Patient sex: M
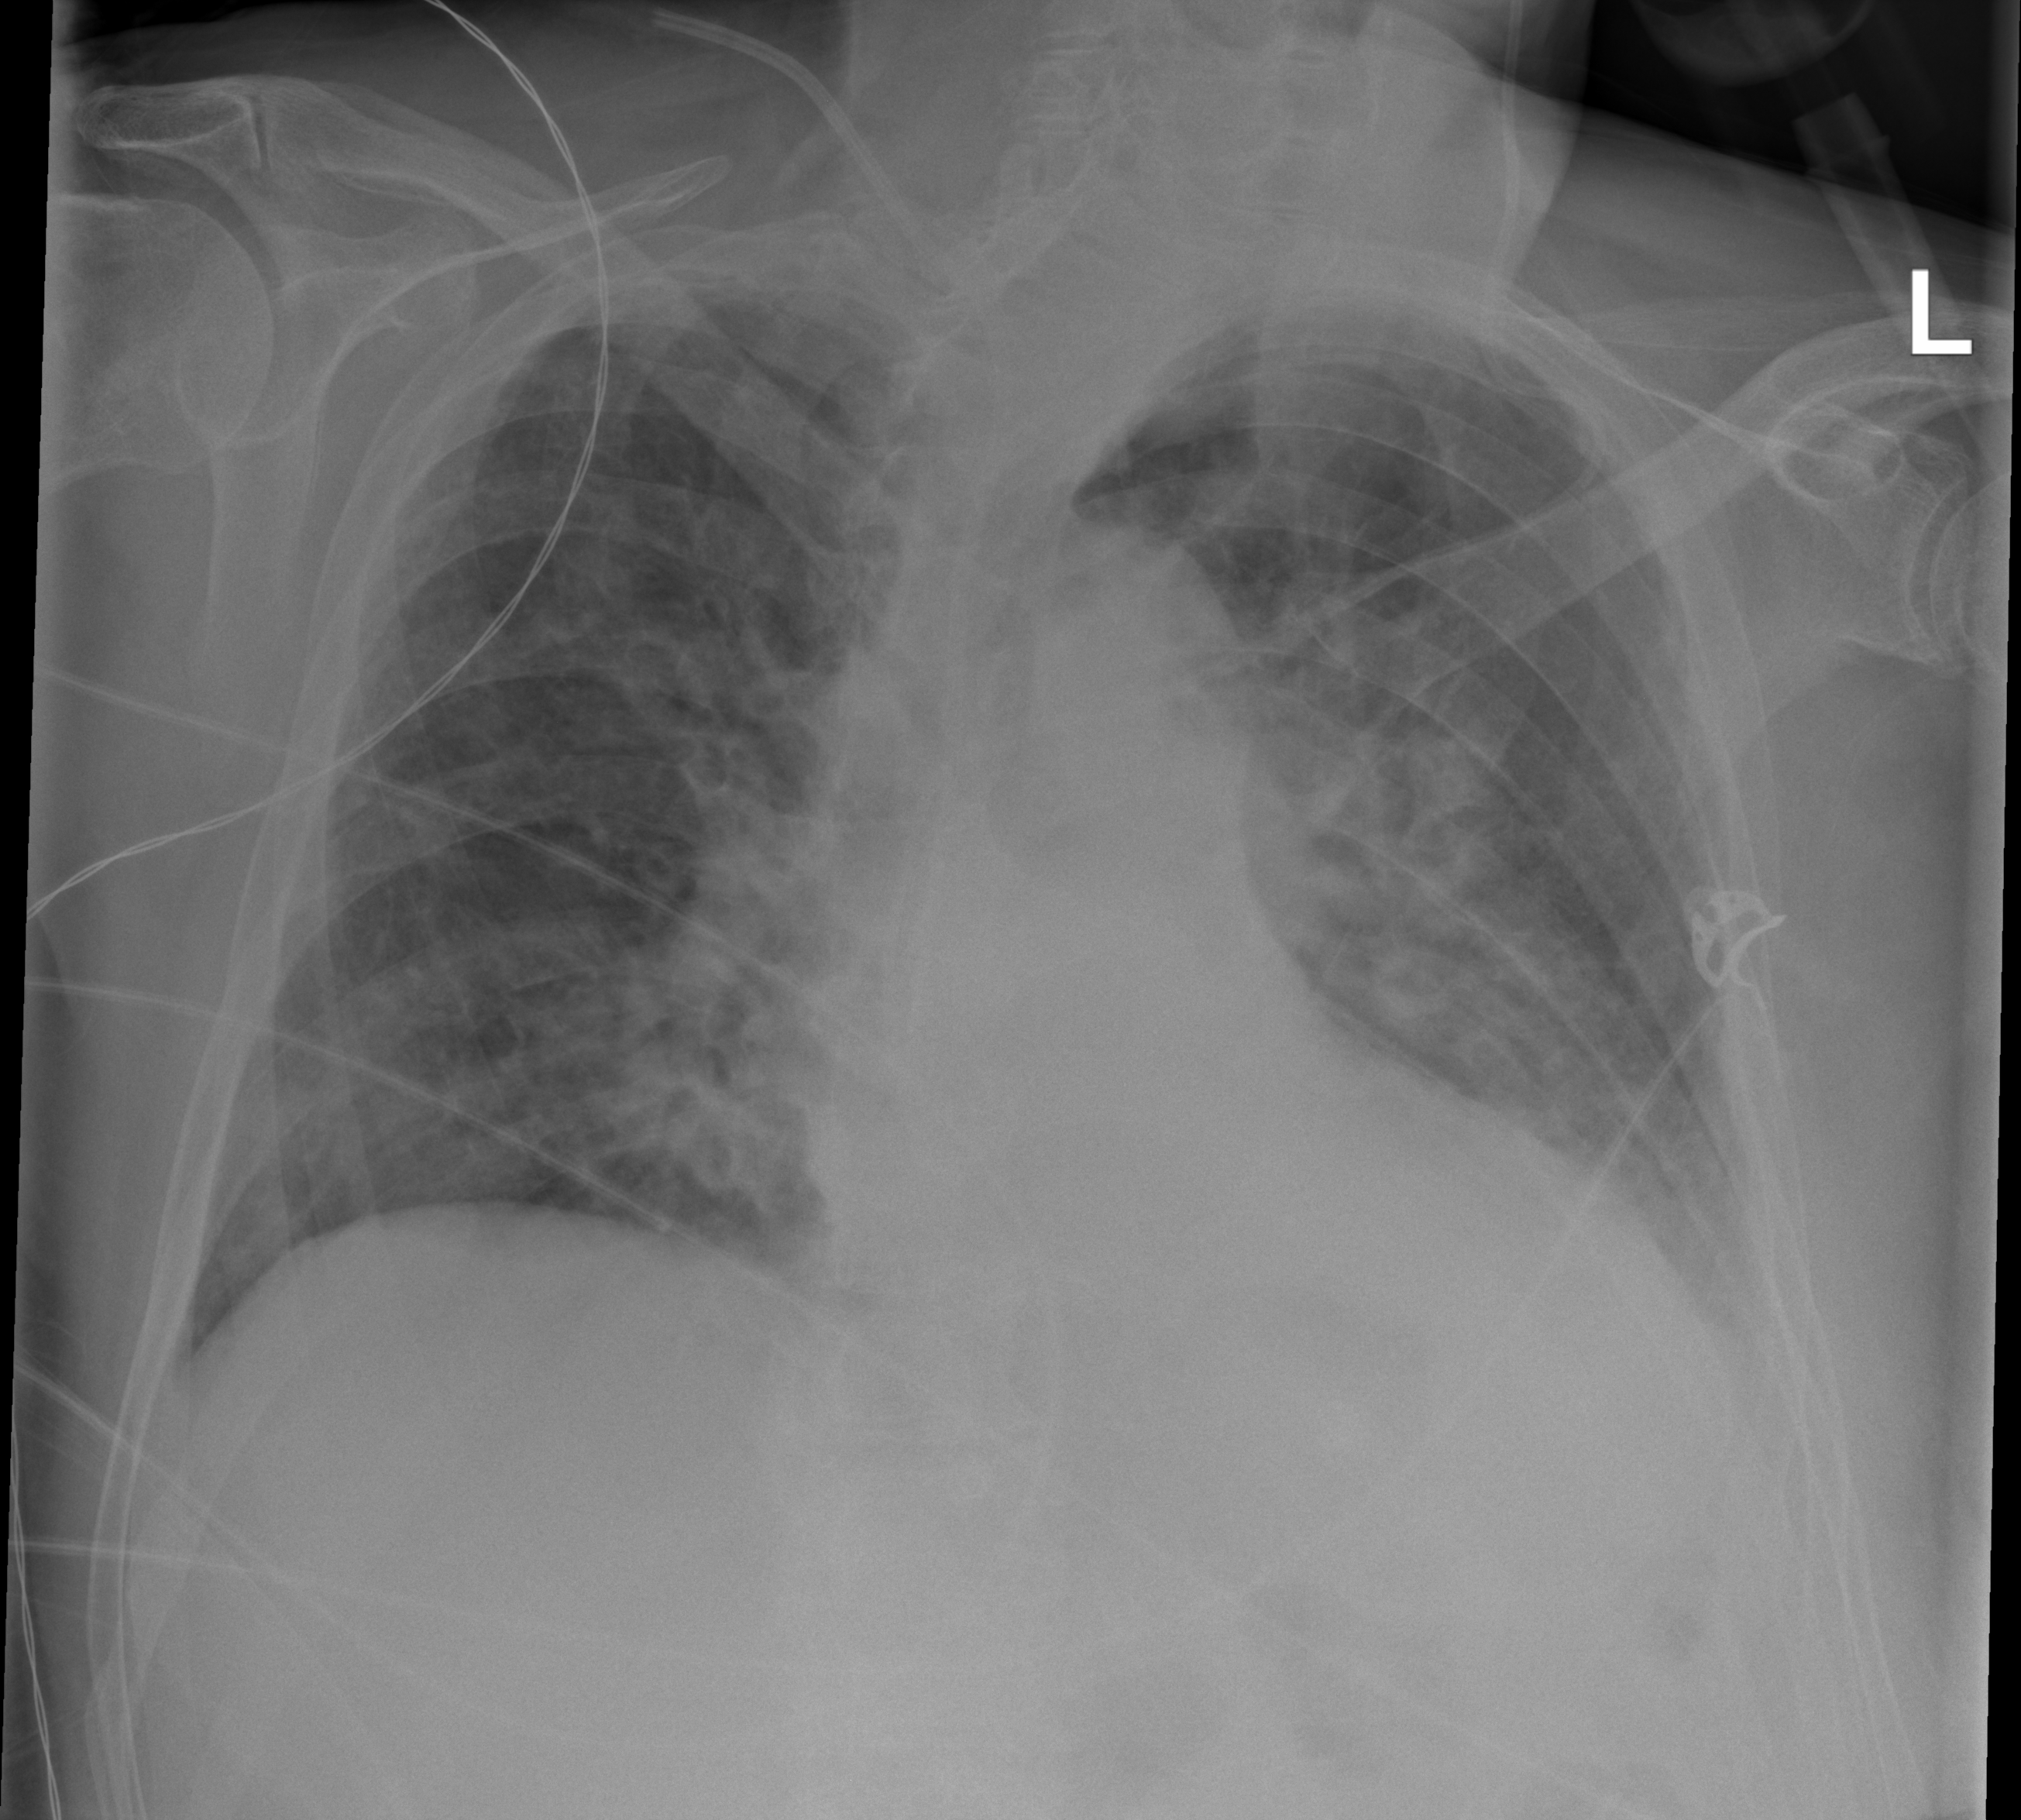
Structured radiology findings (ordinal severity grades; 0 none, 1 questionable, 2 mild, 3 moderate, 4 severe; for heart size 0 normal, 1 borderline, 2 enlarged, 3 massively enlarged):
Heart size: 1
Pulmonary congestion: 2
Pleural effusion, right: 0
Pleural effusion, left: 2
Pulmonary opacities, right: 2
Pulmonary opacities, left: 2
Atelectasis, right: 2
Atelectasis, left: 2